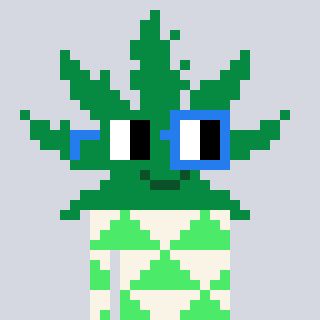
a pixel art character with square green and blue glasses, a weed-shaped head and a teal-colored body on a cool background